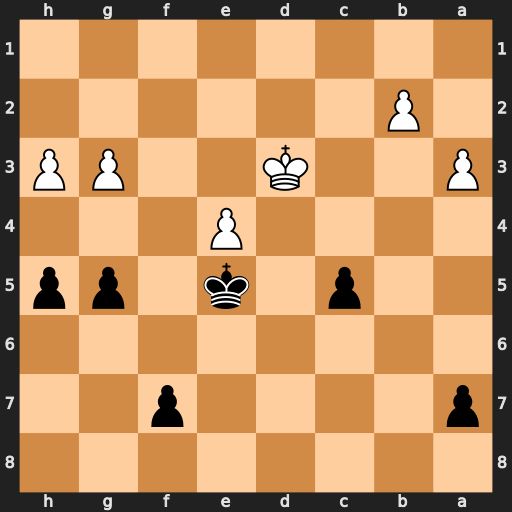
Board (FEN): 8/p4p2/8/2p1k1pp/4P3/P2K2PP/1P6/8
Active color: b
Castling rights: -
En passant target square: -
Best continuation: c4+ Kxc4 Kxe4